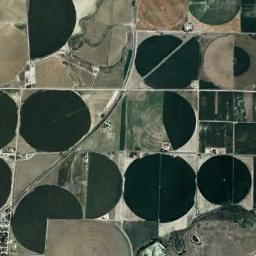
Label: circular_farmland